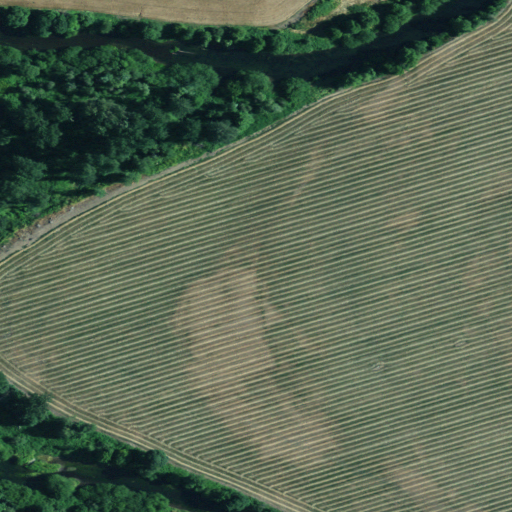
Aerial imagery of island in Oregon named Horseshoe Island containing cultivated crops, woody wetlands, herbaceous wetlands, pasture, medium intensity development, and low intensity development